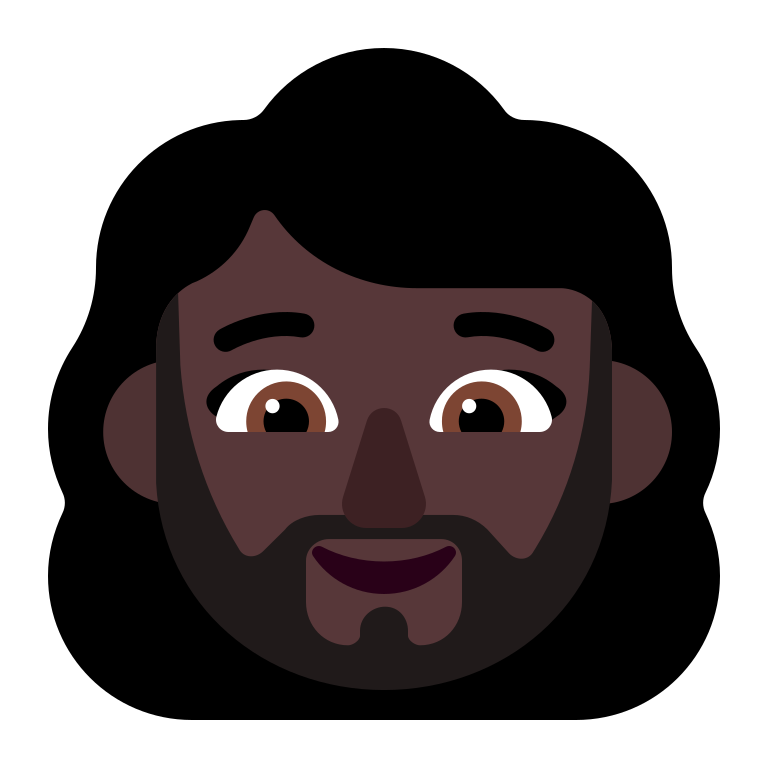
woman beard flat dark